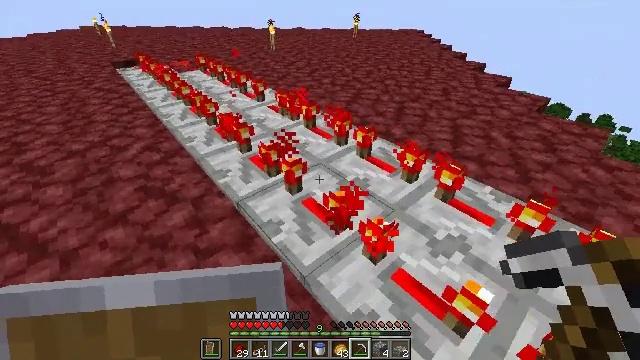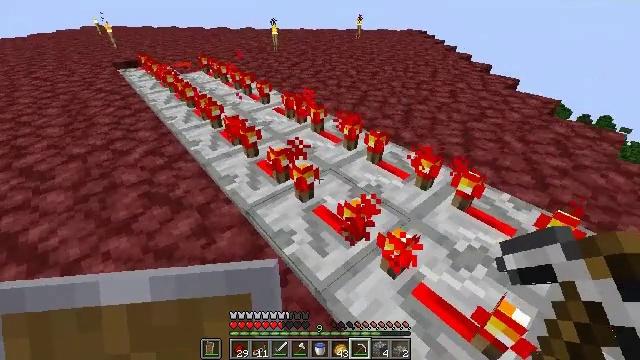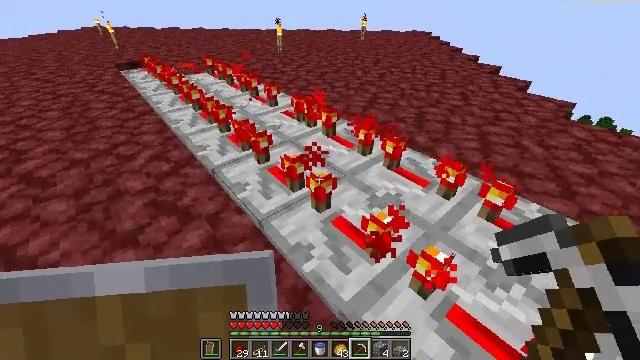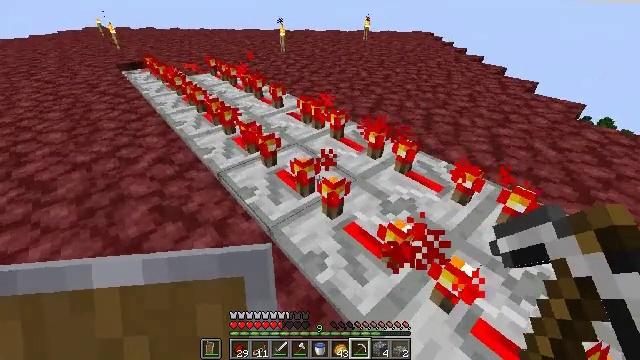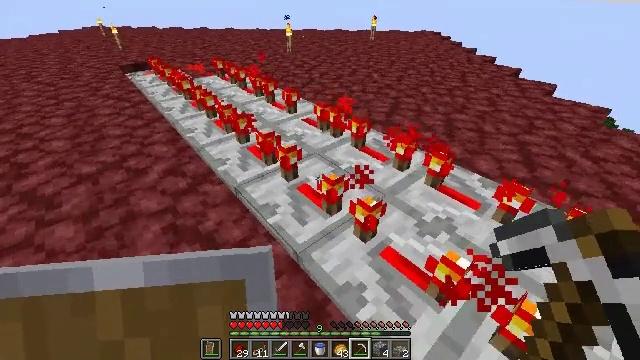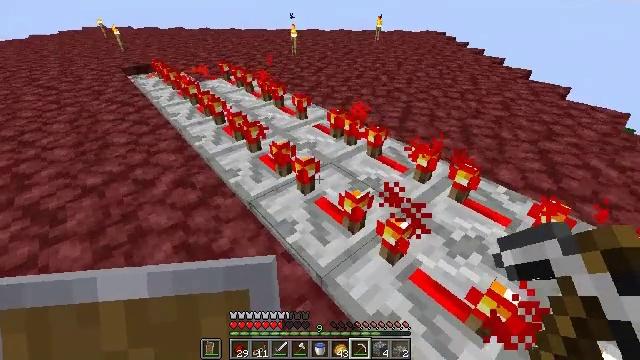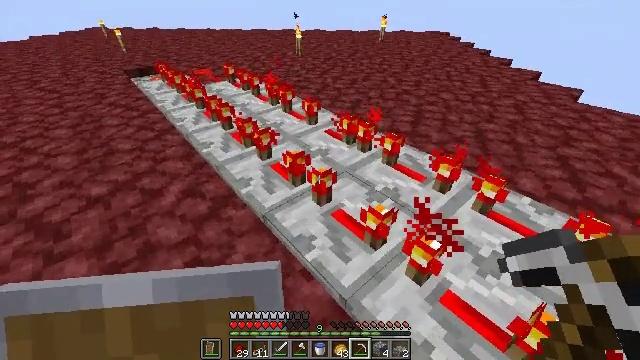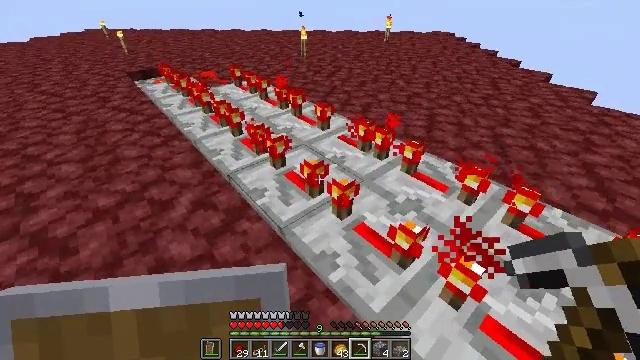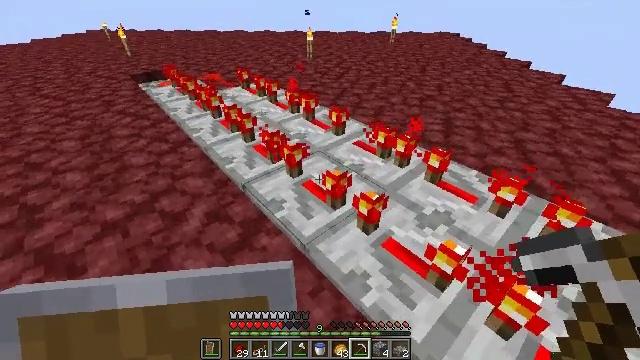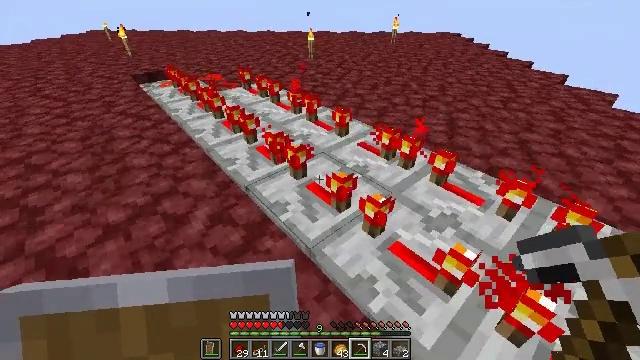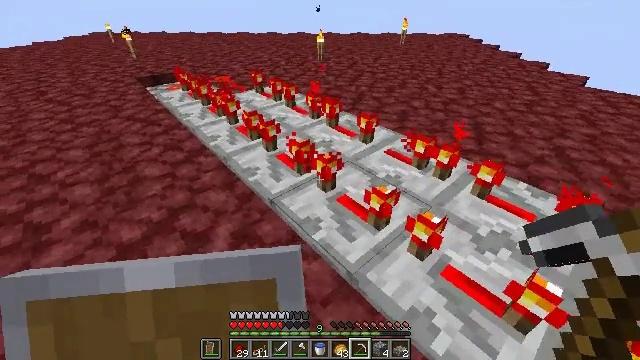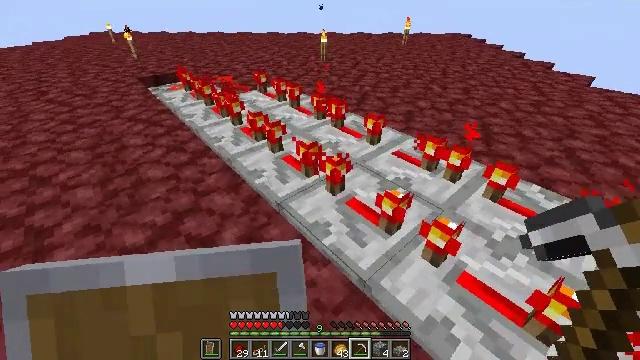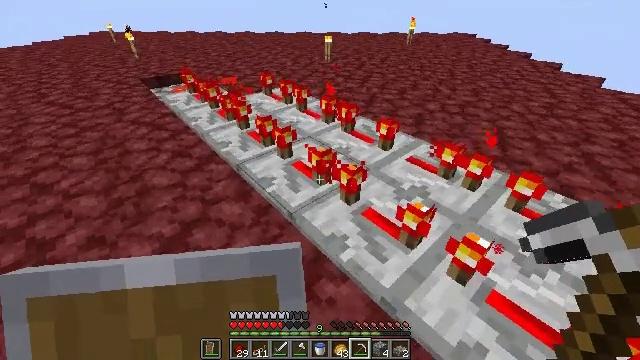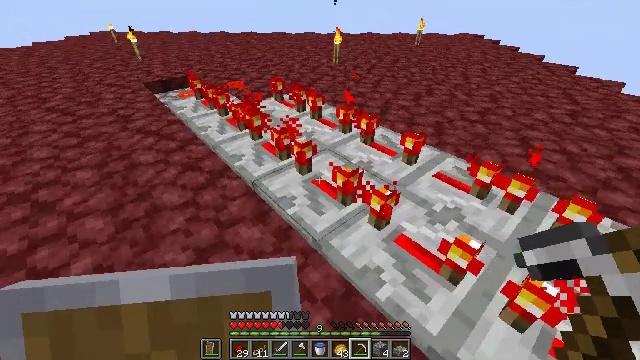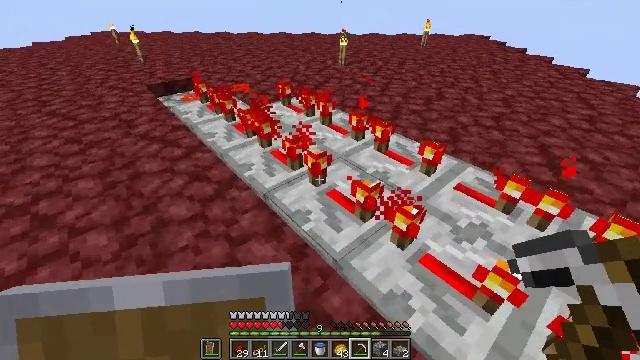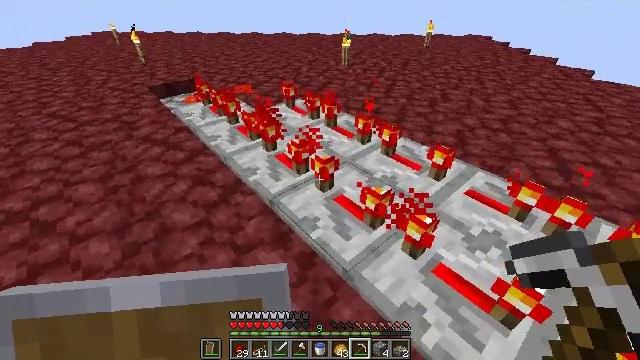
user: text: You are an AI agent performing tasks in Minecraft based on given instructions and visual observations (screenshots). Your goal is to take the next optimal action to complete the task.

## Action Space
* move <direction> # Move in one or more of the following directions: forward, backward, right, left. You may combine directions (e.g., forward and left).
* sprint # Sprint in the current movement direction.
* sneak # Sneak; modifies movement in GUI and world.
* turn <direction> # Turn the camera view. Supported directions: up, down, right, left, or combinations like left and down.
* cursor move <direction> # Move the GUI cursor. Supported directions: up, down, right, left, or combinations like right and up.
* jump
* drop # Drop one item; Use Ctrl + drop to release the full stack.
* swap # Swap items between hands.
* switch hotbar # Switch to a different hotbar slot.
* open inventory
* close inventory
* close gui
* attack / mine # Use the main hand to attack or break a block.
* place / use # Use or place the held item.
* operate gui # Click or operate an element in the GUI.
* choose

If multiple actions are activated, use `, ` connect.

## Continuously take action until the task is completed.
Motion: motion action
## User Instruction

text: Remove redstone wire from your setup.
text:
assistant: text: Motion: move forward and move left
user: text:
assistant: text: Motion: move forward and move left
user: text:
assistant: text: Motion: move forward and move left
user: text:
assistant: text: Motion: move forward and move left
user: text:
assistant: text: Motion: move forward and move left
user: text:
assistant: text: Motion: move forward and move left
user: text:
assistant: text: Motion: move forward and move left
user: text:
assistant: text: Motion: move forward and move left
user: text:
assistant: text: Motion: move forward and move left
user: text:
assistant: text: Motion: move forward and move left
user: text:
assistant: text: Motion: move forward and move left
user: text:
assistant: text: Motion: move forward and move left
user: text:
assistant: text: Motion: move forward and move left
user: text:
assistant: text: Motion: move forward and move left
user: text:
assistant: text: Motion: move forward and move left
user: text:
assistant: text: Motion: move forward and move left
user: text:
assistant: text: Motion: move forward and move left
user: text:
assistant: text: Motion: move forward and move left
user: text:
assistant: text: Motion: move forward and move left
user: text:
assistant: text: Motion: move forward and move left
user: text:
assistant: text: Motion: move forward and move left
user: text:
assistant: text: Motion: move forward and move left
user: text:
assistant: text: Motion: move forward and move left
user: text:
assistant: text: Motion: move forward and move left, turn right
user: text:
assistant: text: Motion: move forward and move left, turn right
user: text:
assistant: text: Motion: move forward and move left, turn right
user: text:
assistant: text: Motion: move forward and move left, turn right
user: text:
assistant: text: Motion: move left, turn right
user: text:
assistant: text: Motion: turn right
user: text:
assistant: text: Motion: no_op